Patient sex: M
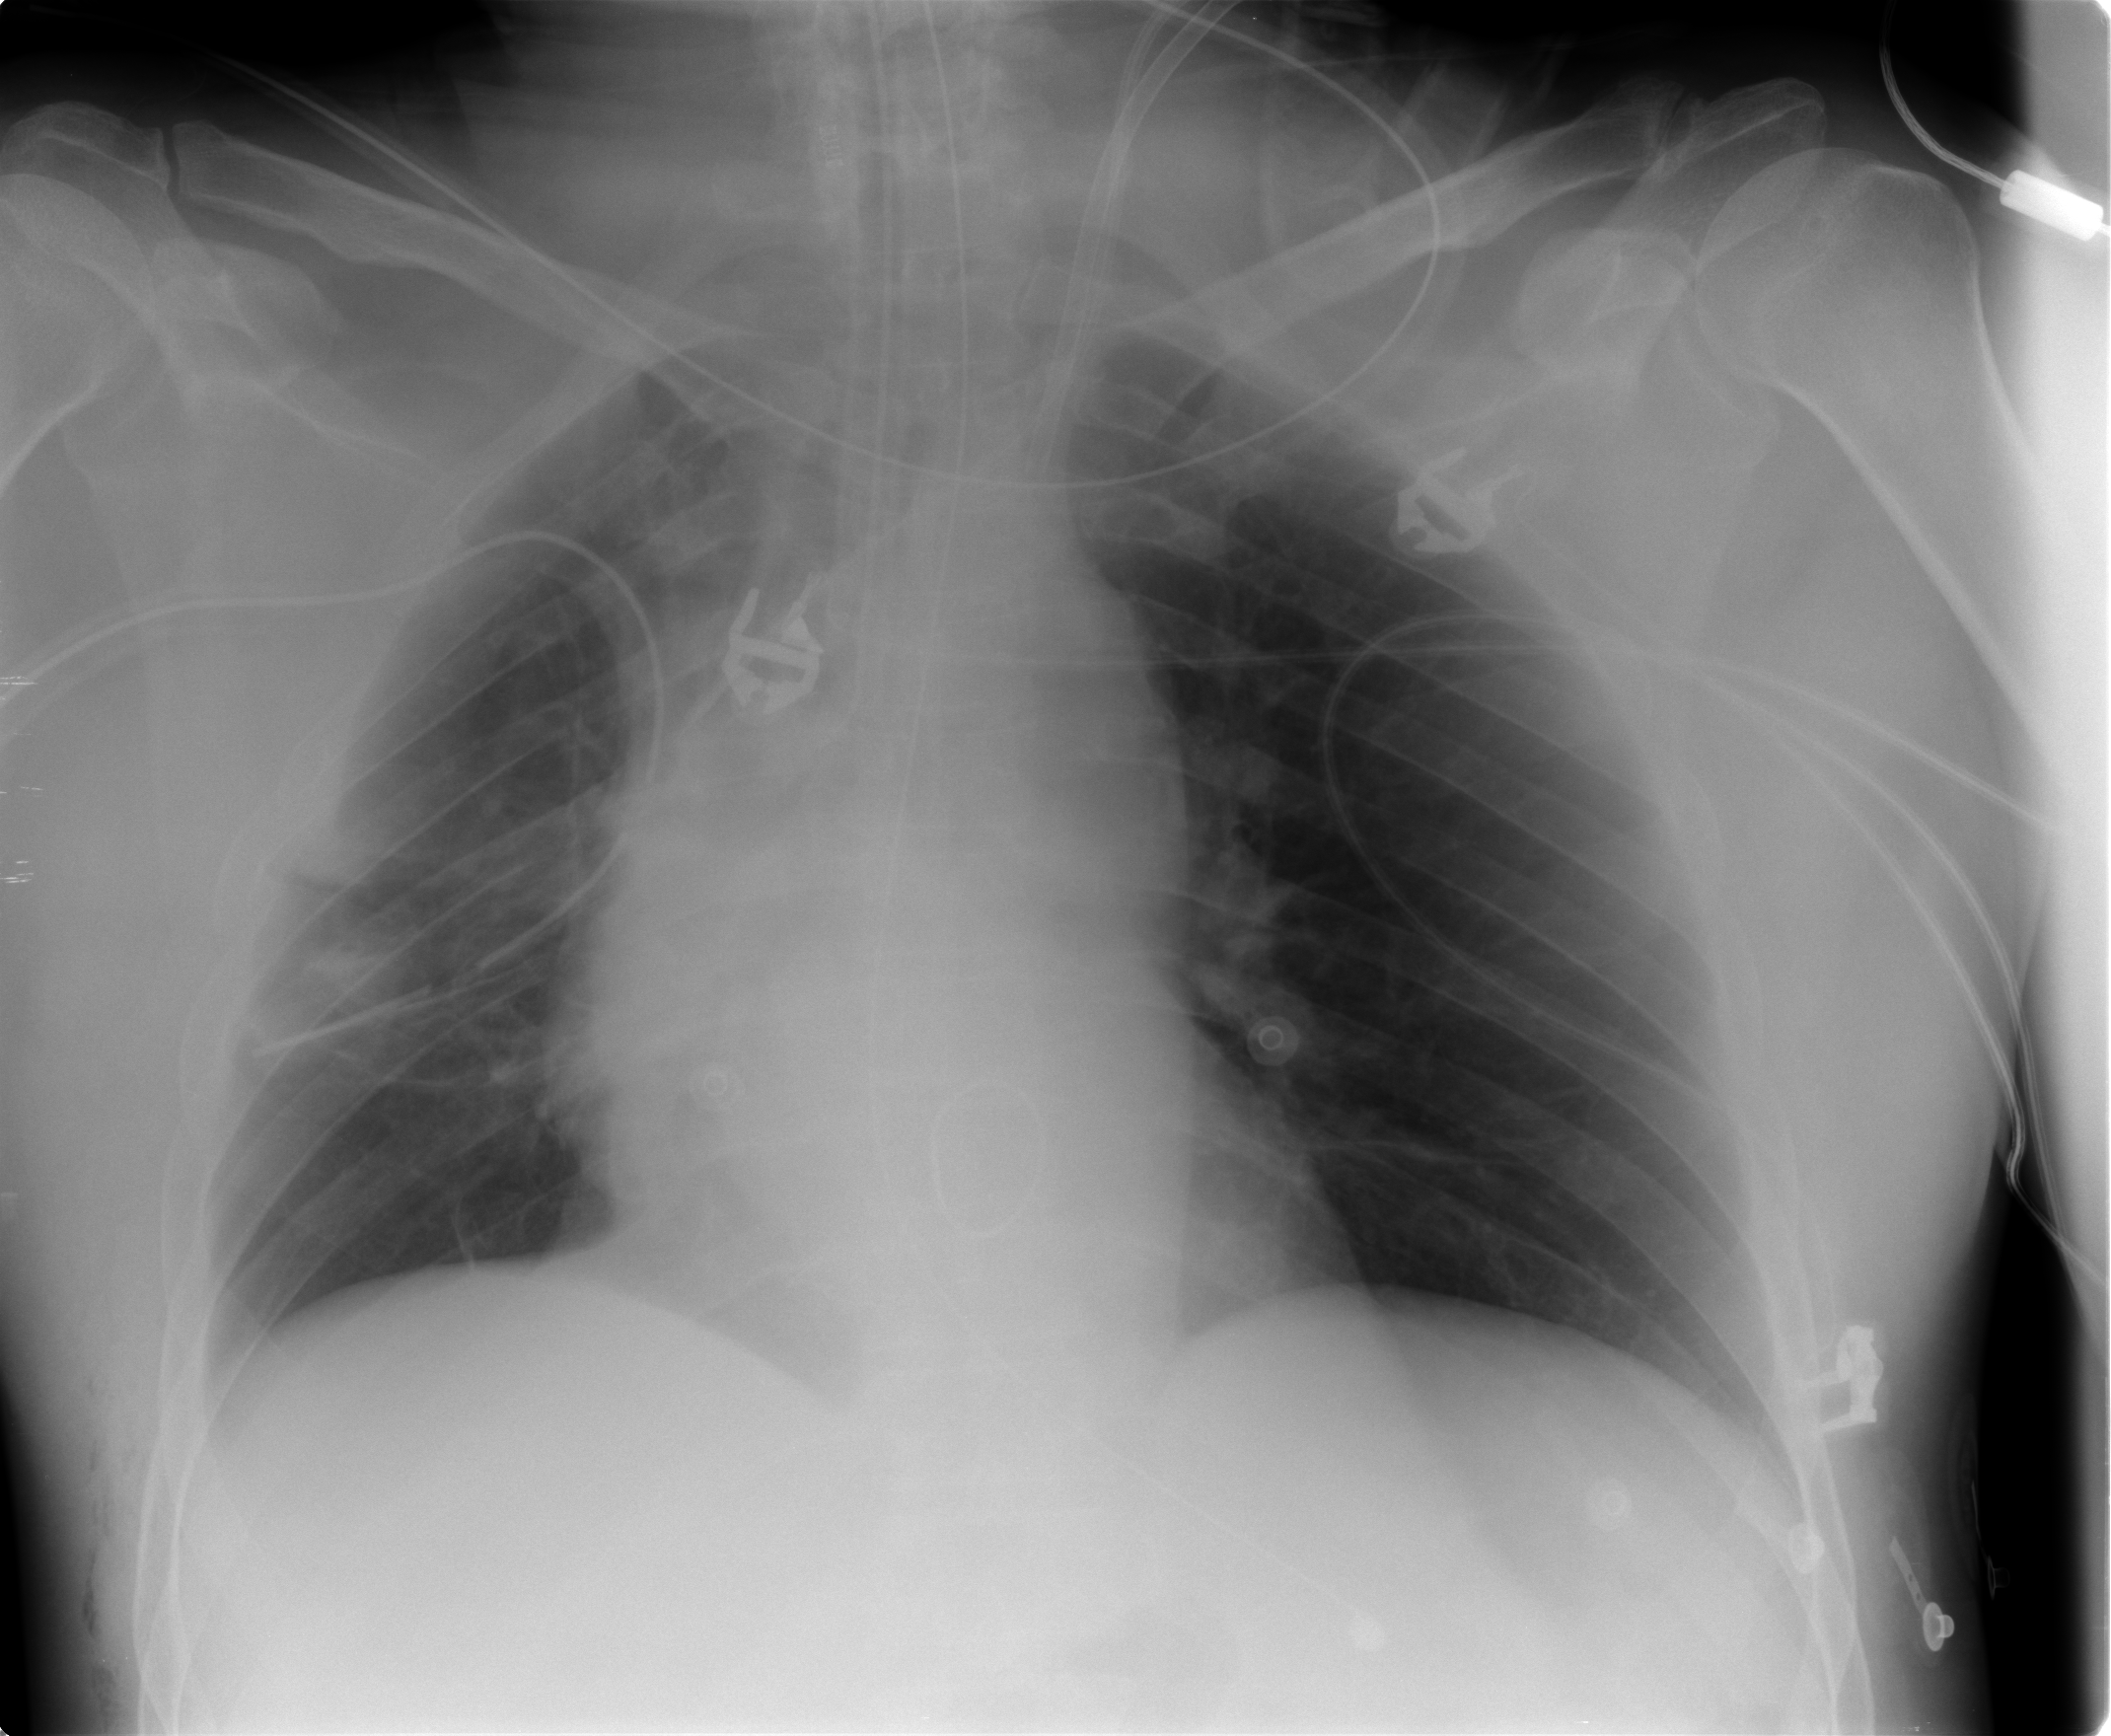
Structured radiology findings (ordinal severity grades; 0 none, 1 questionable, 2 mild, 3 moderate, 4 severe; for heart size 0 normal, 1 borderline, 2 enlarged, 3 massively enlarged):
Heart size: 0
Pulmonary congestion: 0
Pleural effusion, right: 0
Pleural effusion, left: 0
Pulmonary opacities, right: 0
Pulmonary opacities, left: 0
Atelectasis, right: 2
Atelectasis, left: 0